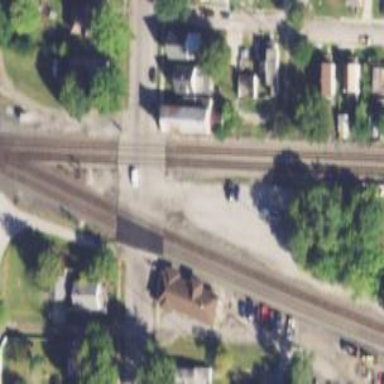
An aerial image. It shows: Railway crossing.